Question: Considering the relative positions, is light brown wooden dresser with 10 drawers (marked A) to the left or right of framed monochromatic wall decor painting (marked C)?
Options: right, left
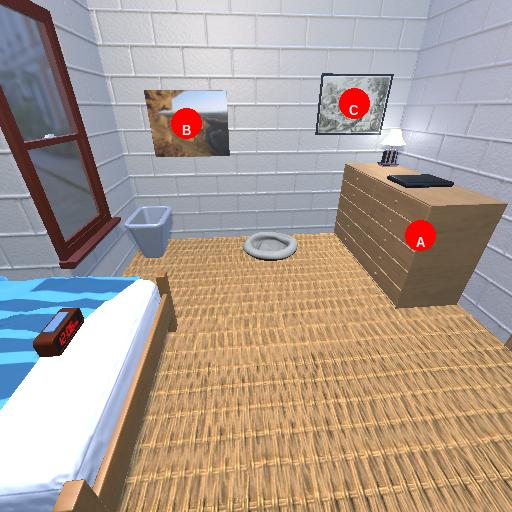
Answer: right